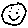
Label: smiley face